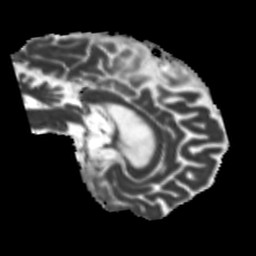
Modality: MD
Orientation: sagittal
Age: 75
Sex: male
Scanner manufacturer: siemens
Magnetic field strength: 3 T
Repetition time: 5.25 s
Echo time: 0.08 s